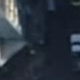
Vehicle type: Motorcycle